Current action and preconditions to check: path_clear

Your task: For each precondition in the list above, predict whether it will hold at this action.

Consider the current scene as observed from the mobile robot's camera, and analyze the predicted future states of all dynamic agents (e.g., people, animals, vehicles, or any moving entities) within the NEXT SECOND.

IMPORTANT: Only answer "very likely" if you are absolutely certain—based on strong, clear evidence—that a dynamic agent will violate the precondition in the predicted future state. Do NOT answer "very likely" for unlikely, ambiguous, or low-probability risks.

Ask yourself for each precondition: Is there a high probability, with clear and convincing evidence, that the predicted future states of any dynamic agent will interfere with the predicted future state of the currently executing action within the NEXT SECOND, causing that precondition to fail?

Assess the risk level based on these predictions. Use "likely" or "very likely" if motions create a clear risk of interference.

Use "neutral" or "improbable" if agents are nearby but their predicted paths are clearly diverging or non-conflicting.

Failure Risk Categories: "very improbable", "improbable", "neutral", "likely", "very likely"

Answer Format: Output ONLY the probability_of_failure value from these categories: "very improbable", "improbable", "neutral", "likely", "very likely"

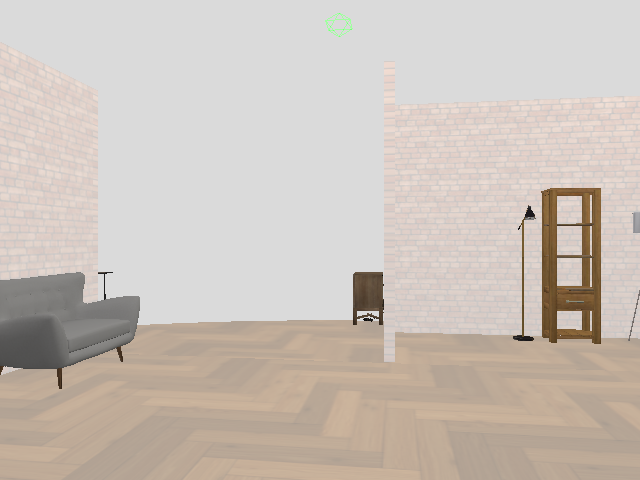

Answer: very improbable